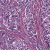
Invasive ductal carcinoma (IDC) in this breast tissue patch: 1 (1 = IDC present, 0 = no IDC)